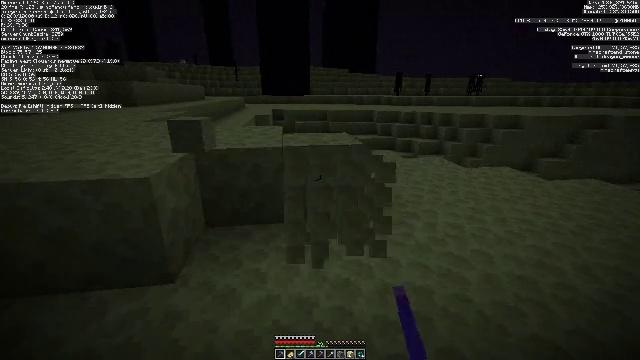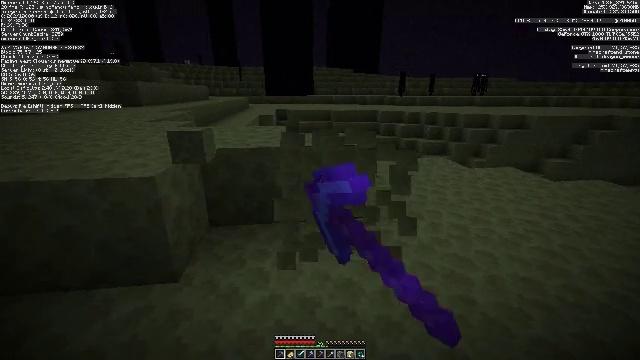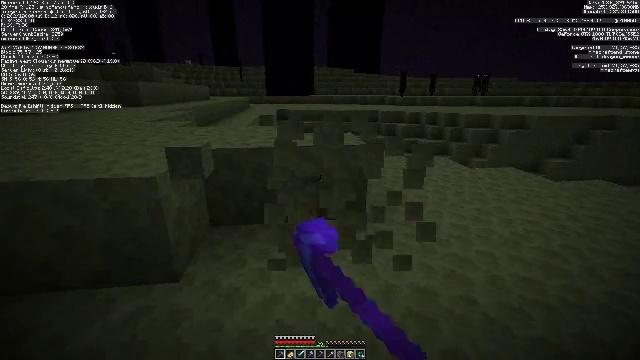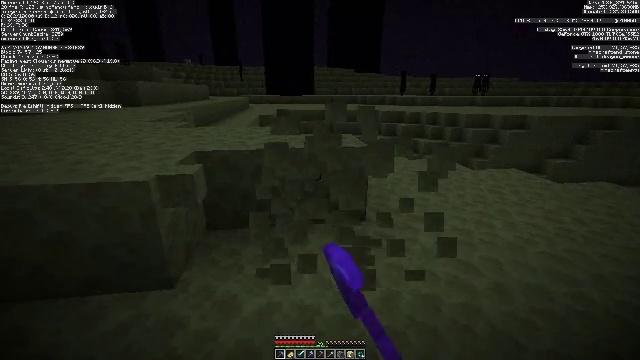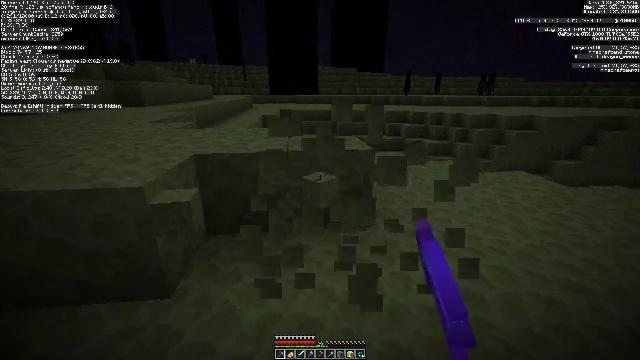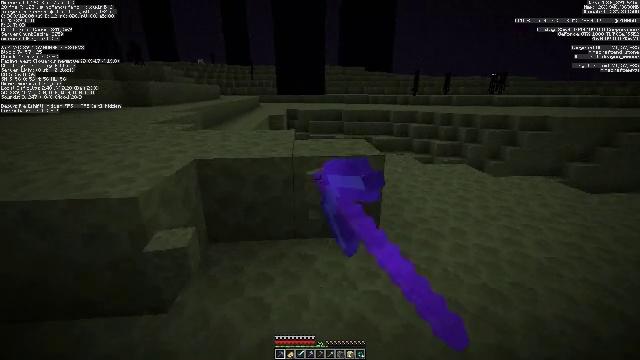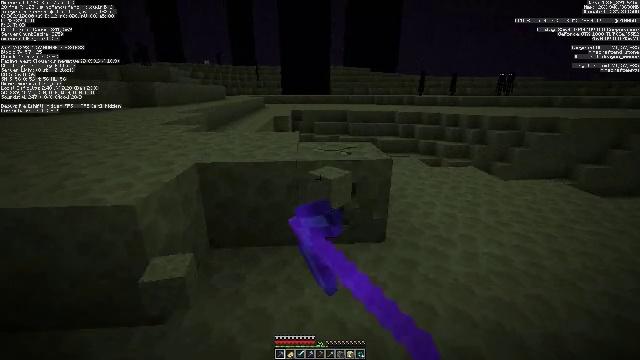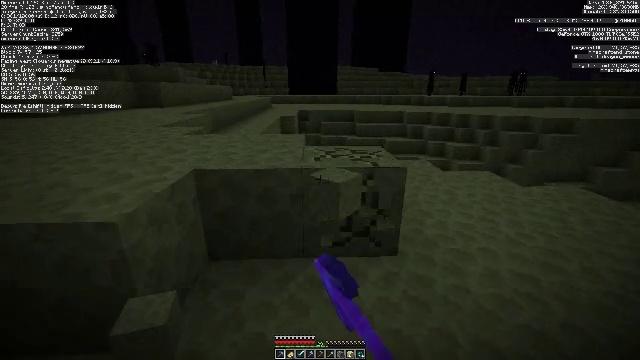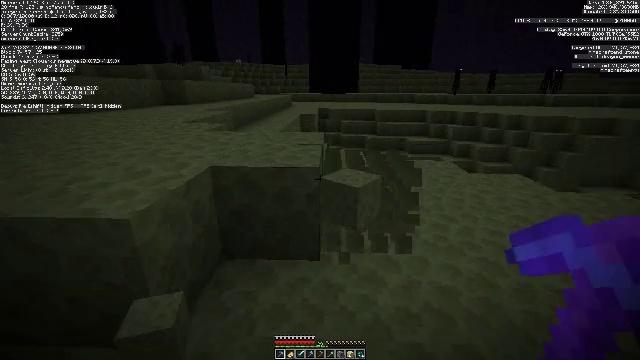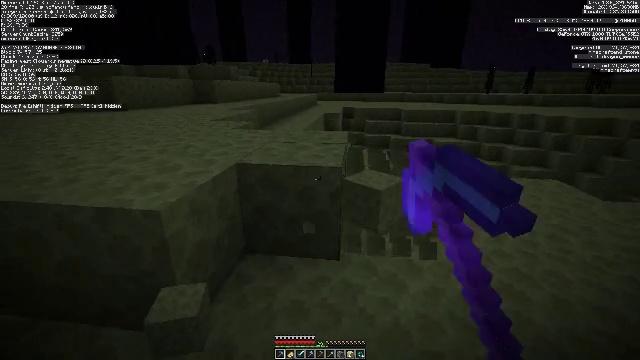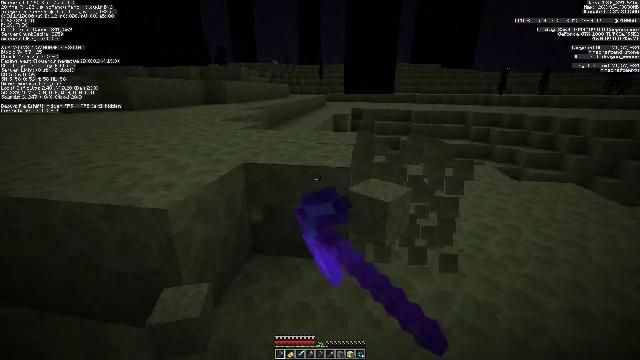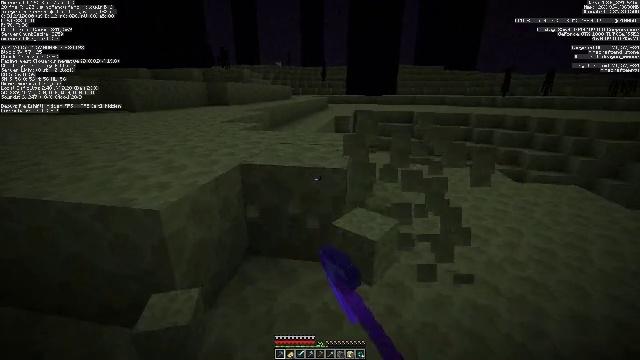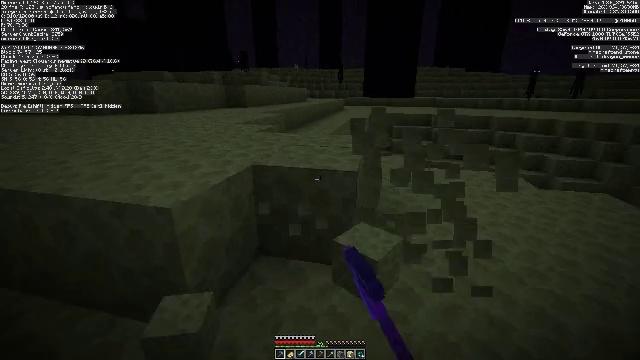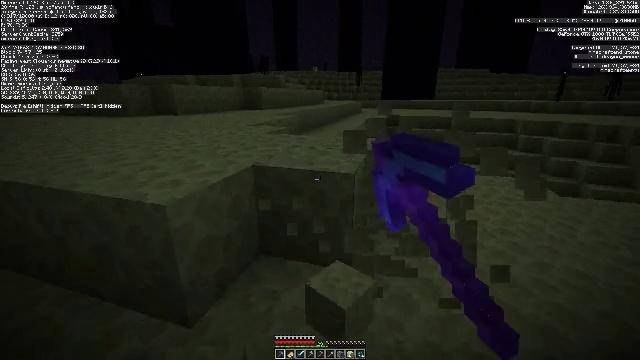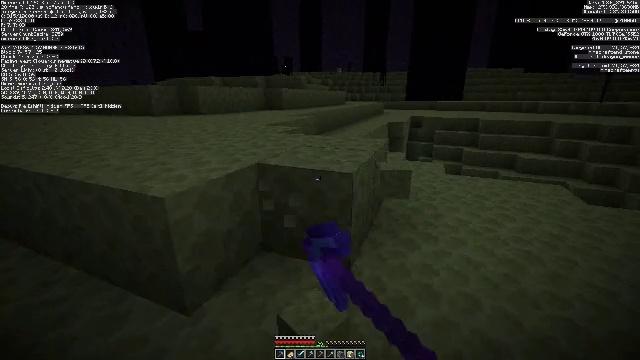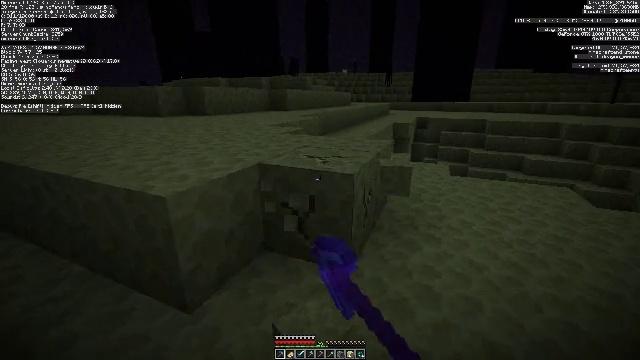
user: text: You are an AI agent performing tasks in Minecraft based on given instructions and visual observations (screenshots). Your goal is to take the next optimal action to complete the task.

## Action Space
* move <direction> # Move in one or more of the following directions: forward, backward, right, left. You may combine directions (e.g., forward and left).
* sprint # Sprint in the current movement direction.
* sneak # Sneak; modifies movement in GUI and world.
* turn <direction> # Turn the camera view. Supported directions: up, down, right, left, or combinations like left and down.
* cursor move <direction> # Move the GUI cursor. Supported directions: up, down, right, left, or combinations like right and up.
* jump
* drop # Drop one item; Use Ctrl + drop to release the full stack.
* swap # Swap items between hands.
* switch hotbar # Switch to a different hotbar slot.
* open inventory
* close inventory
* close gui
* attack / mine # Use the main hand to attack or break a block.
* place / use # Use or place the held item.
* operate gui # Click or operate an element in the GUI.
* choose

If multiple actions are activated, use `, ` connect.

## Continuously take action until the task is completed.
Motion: motion action
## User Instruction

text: Gather end stone from the End.
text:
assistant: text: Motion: attack / mine
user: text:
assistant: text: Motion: attack / mine
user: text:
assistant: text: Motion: move forward, attack / mine
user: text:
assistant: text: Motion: move forward, attack / mine
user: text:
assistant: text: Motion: move forward, turn left, attack / mine
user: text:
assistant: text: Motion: move forward, turn left, attack / mine
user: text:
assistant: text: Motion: turn left, attack / mine
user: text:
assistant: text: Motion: turn left, attack / mine
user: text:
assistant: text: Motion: turn left, attack / mine
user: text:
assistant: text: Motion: turn left, attack / mine
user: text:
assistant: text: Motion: move right, attack / mine
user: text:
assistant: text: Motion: move right, turn left, attack / mine
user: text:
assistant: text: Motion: move right, turn left, attack / mine
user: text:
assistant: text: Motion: turn left, attack / mine
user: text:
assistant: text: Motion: turn left, attack / mine
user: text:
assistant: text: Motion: attack / mine
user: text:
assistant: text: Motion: attack / mine
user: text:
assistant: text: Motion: attack / mine
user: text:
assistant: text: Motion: attack / mine
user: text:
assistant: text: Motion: attack / mine
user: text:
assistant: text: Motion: attack / mine
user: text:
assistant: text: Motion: move right, attack / mine
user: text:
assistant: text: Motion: move forward and move right, attack / mine
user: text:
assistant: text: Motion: move forward and move right, turn left, attack / mine
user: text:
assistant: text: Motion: move forward, turn left, attack / mine
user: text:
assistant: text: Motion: move forward, turn left, attack / mine
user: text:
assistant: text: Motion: turn left, attack / mine
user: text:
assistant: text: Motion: turn left, attack / mine
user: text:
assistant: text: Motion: turn left, attack / mine
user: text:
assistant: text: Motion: attack / mine